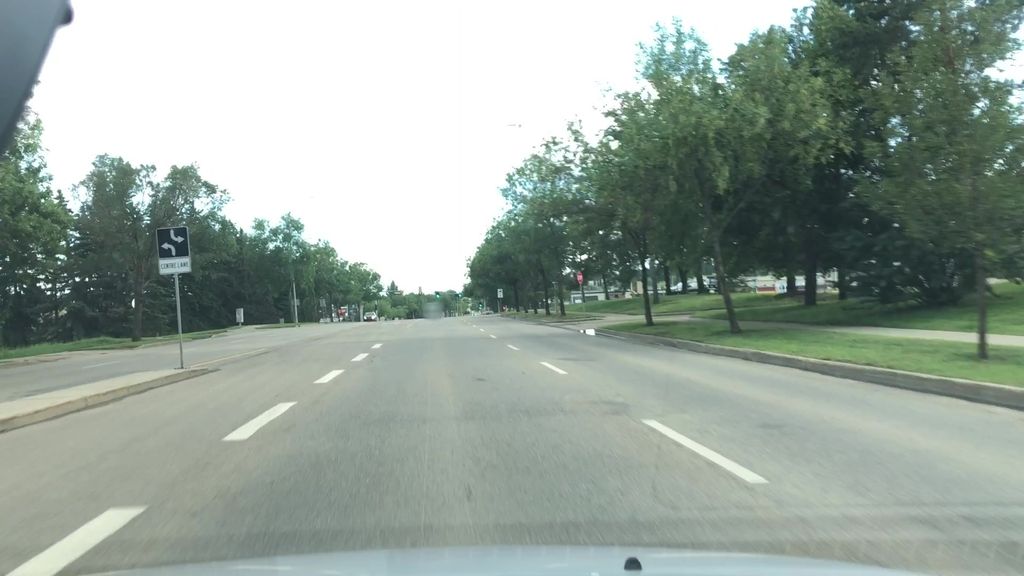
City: edmonton